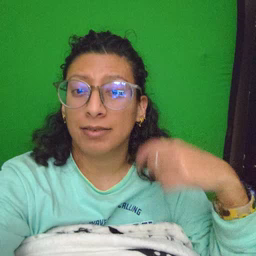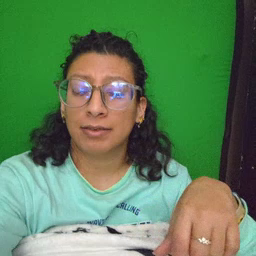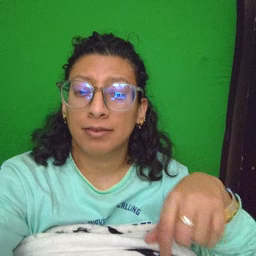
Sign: puzzle